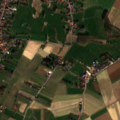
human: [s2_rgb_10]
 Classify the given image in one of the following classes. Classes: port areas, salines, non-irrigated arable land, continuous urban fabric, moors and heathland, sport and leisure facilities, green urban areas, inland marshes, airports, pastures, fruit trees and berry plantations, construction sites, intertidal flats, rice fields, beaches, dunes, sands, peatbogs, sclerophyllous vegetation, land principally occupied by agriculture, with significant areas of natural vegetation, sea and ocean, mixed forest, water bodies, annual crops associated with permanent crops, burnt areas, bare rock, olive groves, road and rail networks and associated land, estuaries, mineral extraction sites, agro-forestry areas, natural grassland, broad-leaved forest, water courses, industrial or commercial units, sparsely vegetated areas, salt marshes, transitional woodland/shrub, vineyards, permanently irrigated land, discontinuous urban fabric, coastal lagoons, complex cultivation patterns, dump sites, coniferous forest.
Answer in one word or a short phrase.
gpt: discontinuous urban fabric, non-irrigated arable land, pastures, complex cultivation patterns